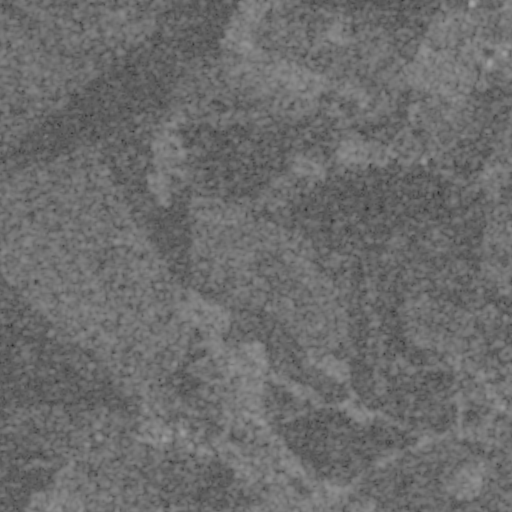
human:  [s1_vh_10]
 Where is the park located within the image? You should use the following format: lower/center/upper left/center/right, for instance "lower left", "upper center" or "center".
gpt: The park is located in the lower center of the image.
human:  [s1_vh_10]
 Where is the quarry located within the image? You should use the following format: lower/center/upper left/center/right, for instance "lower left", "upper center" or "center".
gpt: The quarry is located in the upper right of the image.
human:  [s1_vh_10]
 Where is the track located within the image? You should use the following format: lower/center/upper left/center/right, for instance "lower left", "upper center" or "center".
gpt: There is no track in the image.

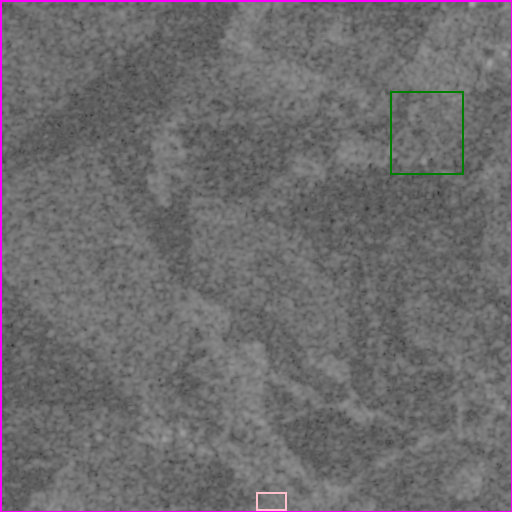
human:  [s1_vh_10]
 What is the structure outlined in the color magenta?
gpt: The structure outlined in magenta is a crop field.
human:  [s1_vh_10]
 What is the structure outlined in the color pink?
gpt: The structure outlined in pink is a park.
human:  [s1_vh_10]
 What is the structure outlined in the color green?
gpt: The structure outlined in green is a quarry.
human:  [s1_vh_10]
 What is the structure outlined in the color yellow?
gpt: There is no yellow outline.